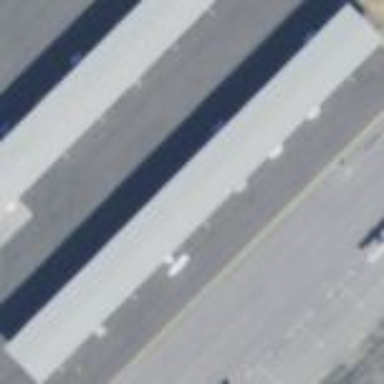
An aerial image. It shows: Hangar at the airport.